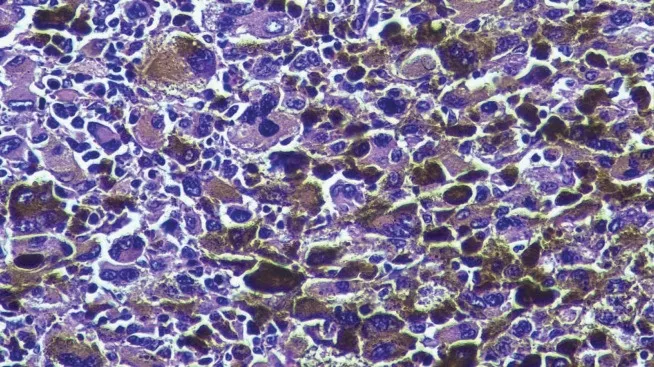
Micrograph of the tumour stained with haematoxylin-eosin. Micrograph (40x) of the tumour excised during surgery with haematoxylin-eosin stain. The anorectal mucosa is infiltrated by malignant epithelioid neoplastic cells with prominent nucleoli and melanin.
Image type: pathology (h&e)